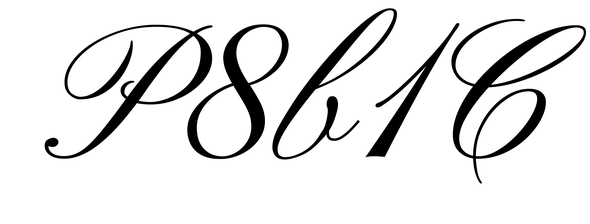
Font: PinyonScript-Regular